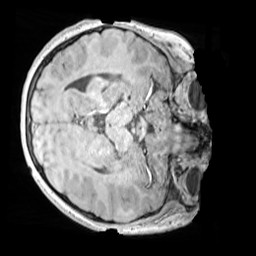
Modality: MP2RAGE
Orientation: axial
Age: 10
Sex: male
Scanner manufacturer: siemens
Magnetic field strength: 3 T
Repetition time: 4 s
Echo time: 0.00303 s